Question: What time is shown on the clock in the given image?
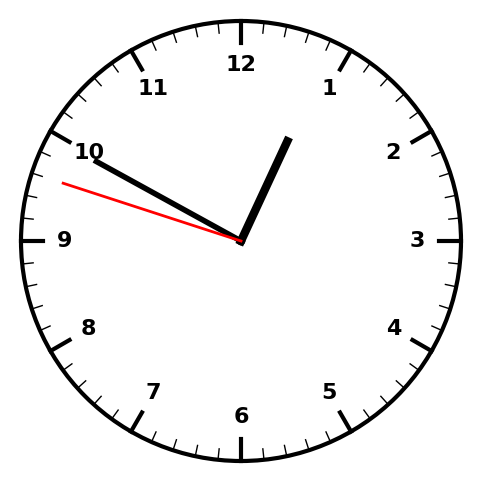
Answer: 12:49:48